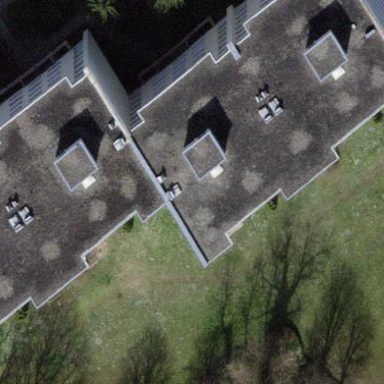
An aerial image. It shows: Flat-roofed apartment building.